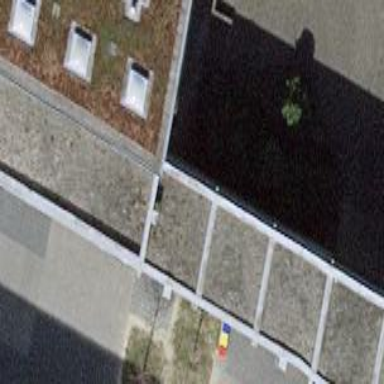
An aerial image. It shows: View of roof of building.